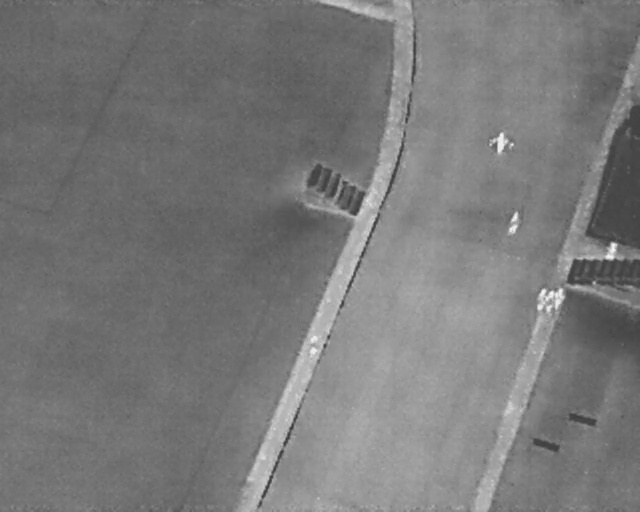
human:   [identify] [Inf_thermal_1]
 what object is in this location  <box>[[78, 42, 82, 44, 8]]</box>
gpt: <ref>1 large person at the right</ref>